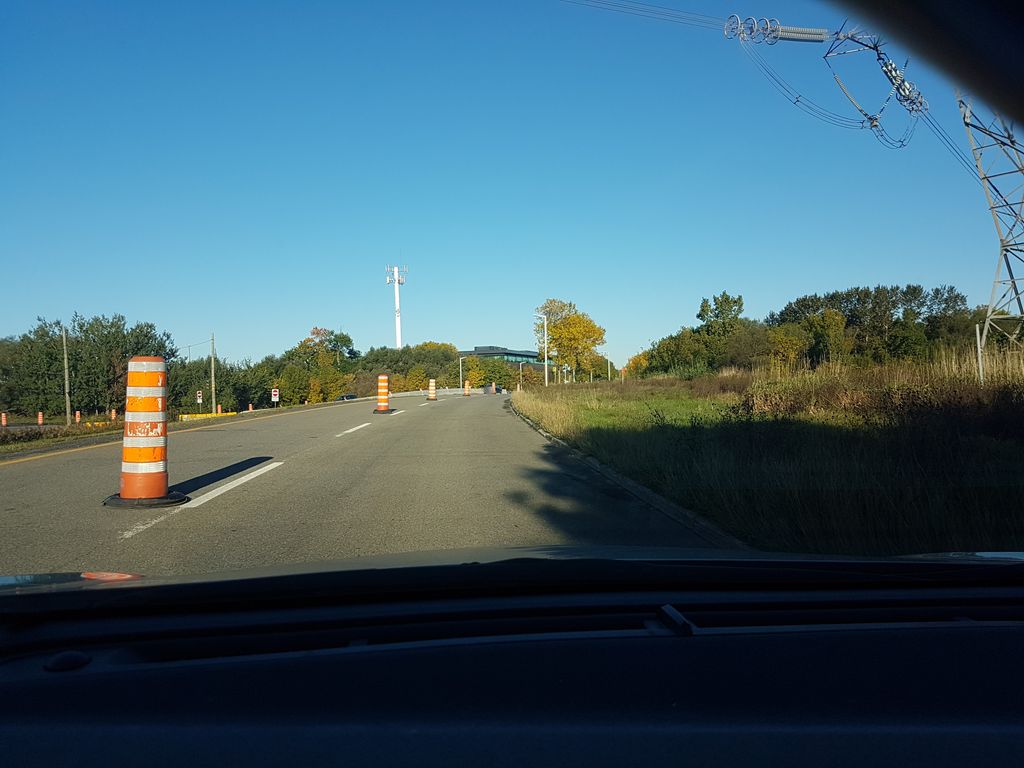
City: quebec_city